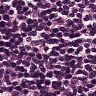
Metastatic tissue present: no